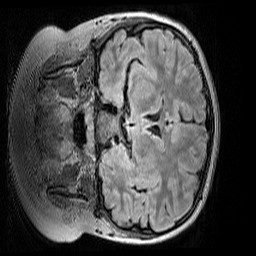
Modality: FLAIR
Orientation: coronal
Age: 9
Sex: male
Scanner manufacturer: siemens
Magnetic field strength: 3 T
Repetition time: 5 s
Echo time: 0.388 s